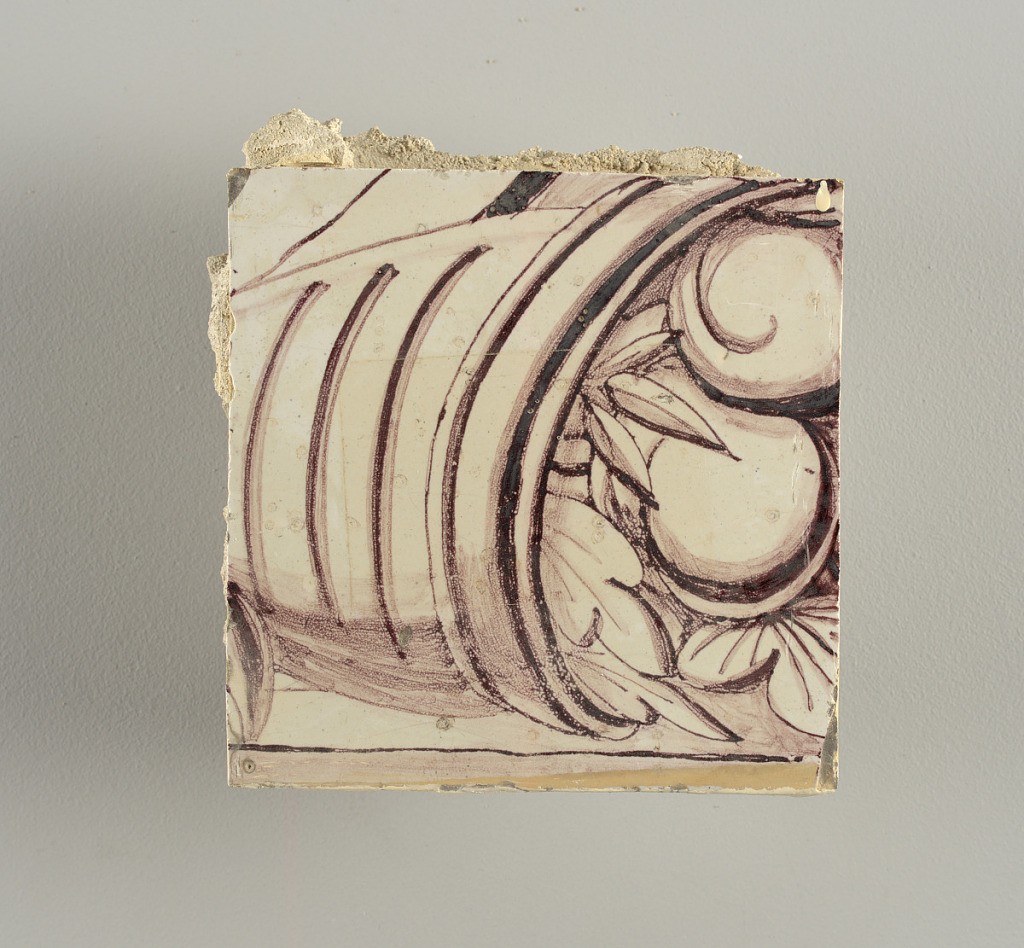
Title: Wall facing
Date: ca. 1725
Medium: tin-glazed earthenware, underglaze
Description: Running design for a frieze or a dado, composed of scrolls of foliage and strapwork, and four repeating motifs--a seated woman in a small upright oval medallion, a putto seated on a rocailled base, and strapwork in axial pattern.  The various panels, A to F, show various repeats of the same design, all being five tiles high and a varying number of tiles wide.